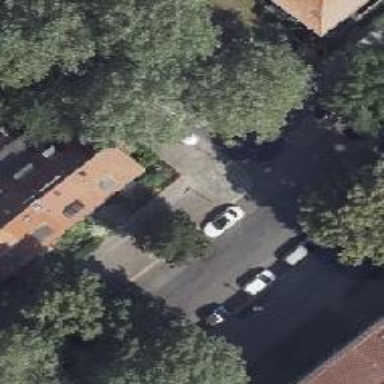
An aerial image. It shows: There is parking obstacle present in the area.